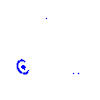
Particle: kaon